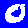
Digit: 0